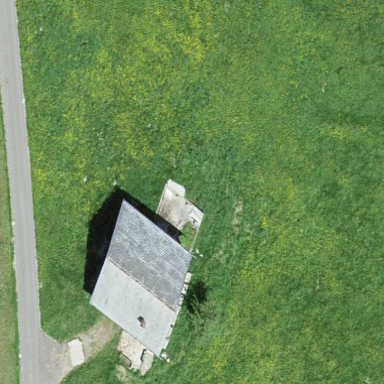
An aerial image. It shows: Gabled roof on farm auxiliary building.